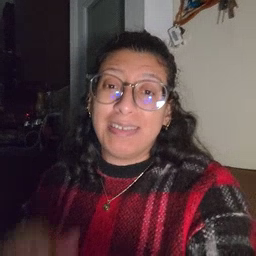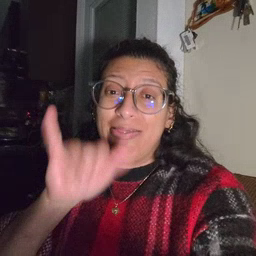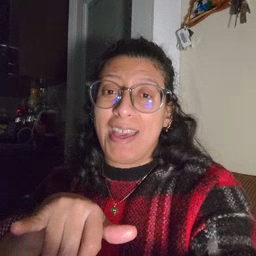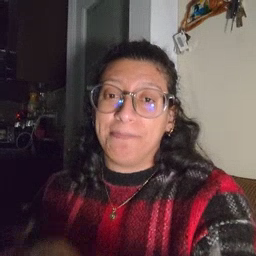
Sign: that